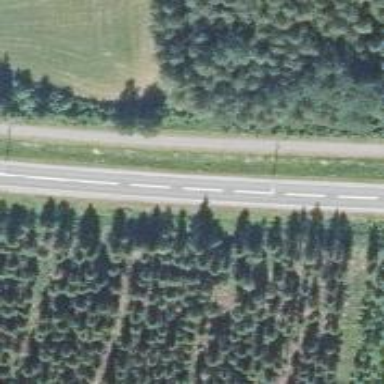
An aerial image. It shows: Asphalt road classified as trunk highway.